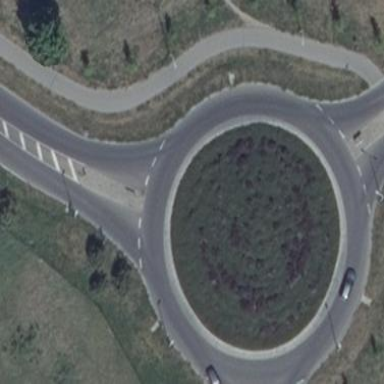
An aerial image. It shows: Secondary road made of asphalt leading to roundabout.